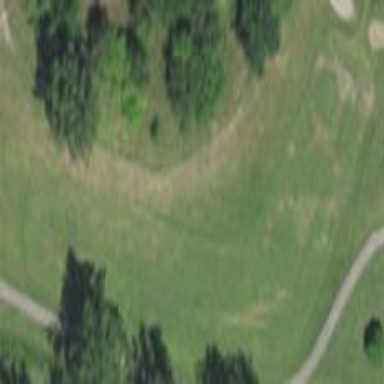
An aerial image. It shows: Golf fairway surrounded by grass.